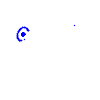
Particle: kaon